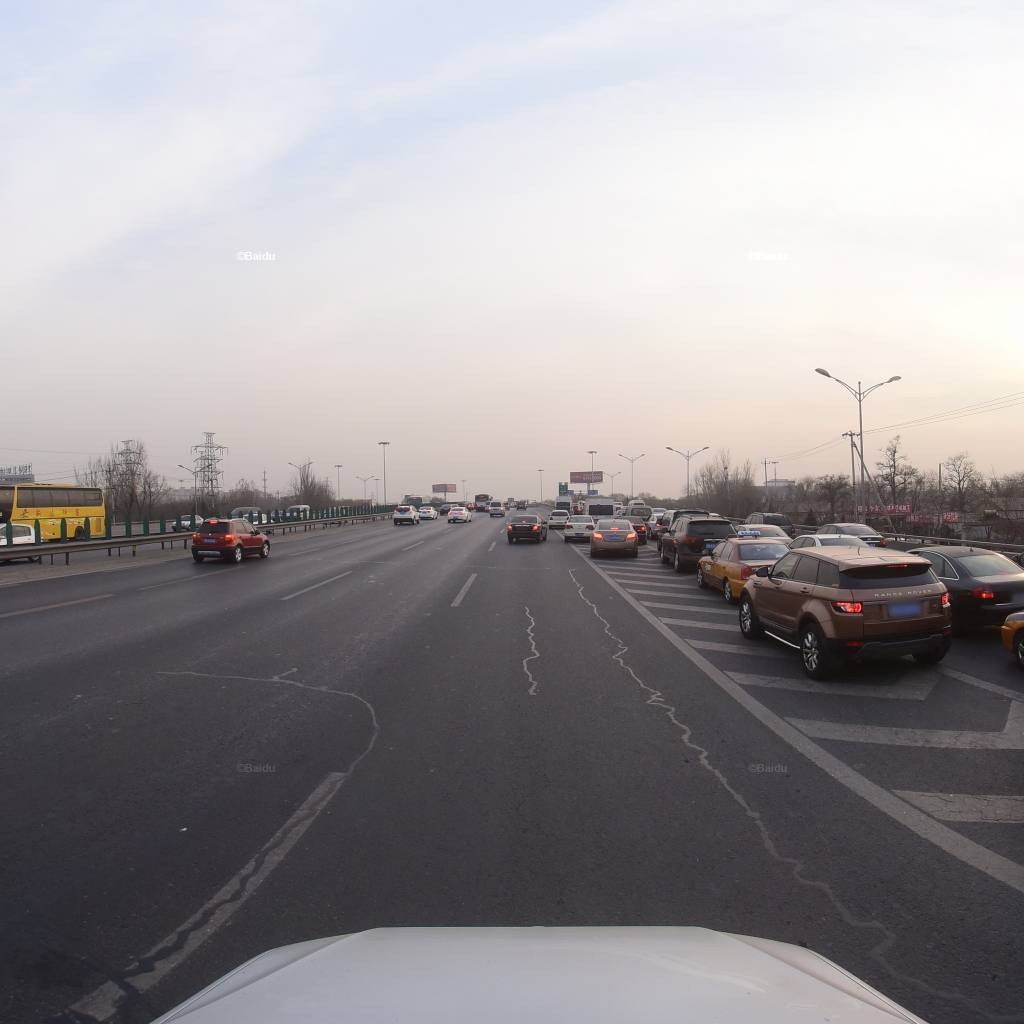
Region: Fengtai
Road damage annotations: longitudinal patch, longitudinal patch, transverse patch, longitudinal patch